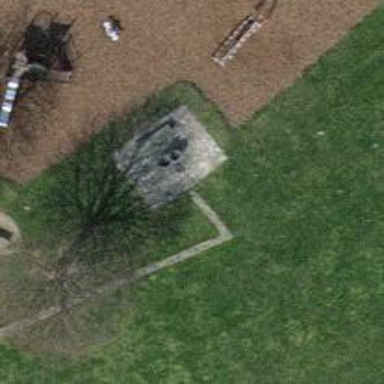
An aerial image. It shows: Fountain.